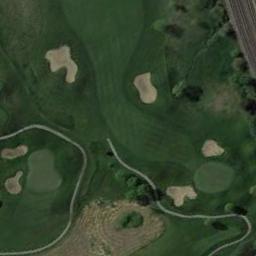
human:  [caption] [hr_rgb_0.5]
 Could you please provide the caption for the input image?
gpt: There are several rows of trees on this lawn .

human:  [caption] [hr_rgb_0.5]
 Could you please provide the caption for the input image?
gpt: Many trees are near the golf course .

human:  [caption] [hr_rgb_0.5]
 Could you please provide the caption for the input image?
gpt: The golf course has some putting greens, Fairways, Roads, Barrier trees and sandpits .

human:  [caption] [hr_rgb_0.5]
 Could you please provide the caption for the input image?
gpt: There are a few bunkers and a few paths on the large green lawn on the golf course and many trees .

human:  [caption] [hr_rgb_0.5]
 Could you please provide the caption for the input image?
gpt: There are six bunkers and two paths on the golf course .